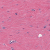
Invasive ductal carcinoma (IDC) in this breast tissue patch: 0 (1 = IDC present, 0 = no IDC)